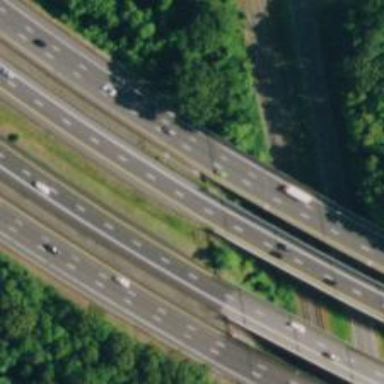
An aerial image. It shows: Urban freeway expressway bridge.